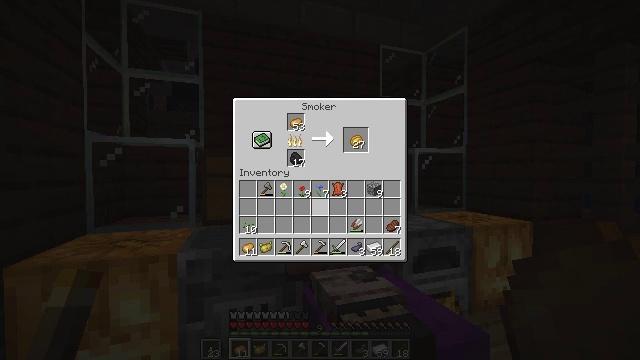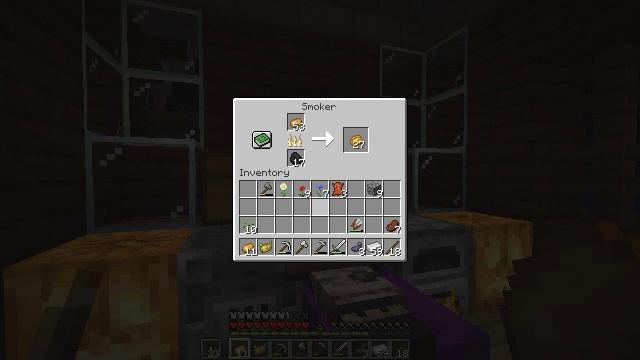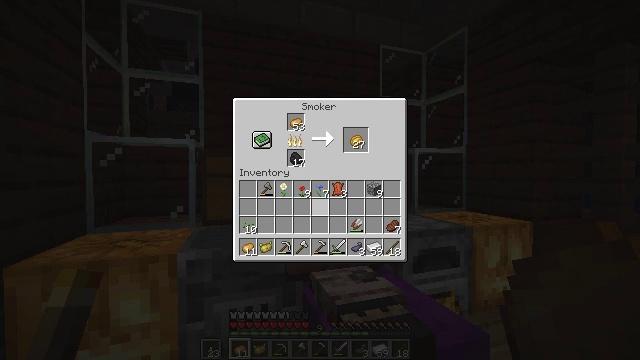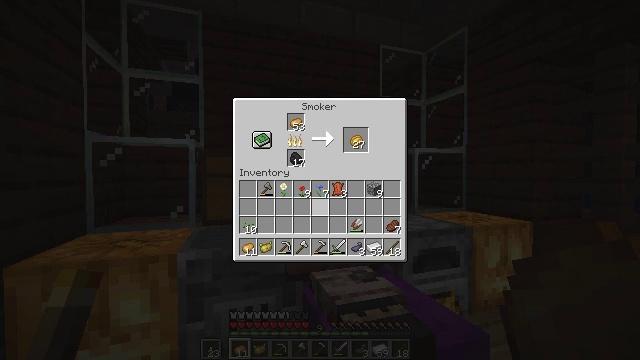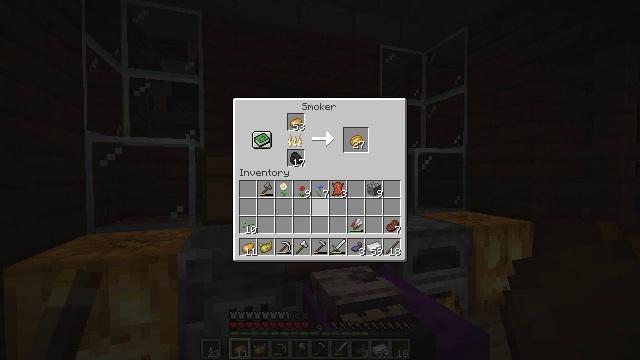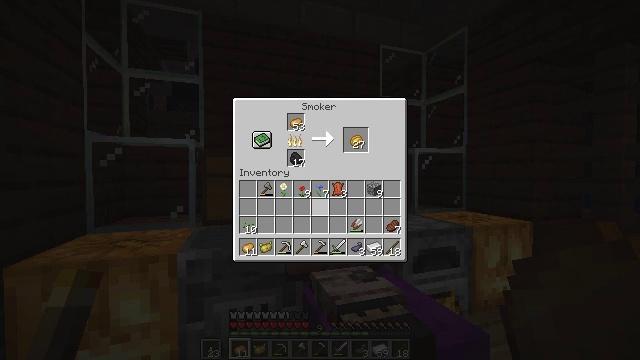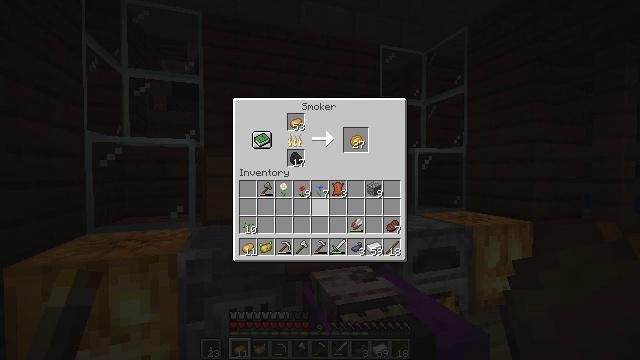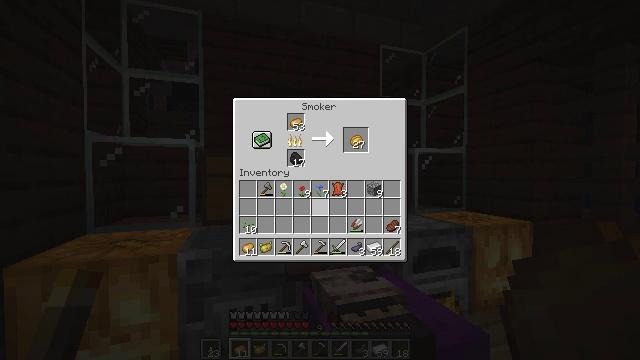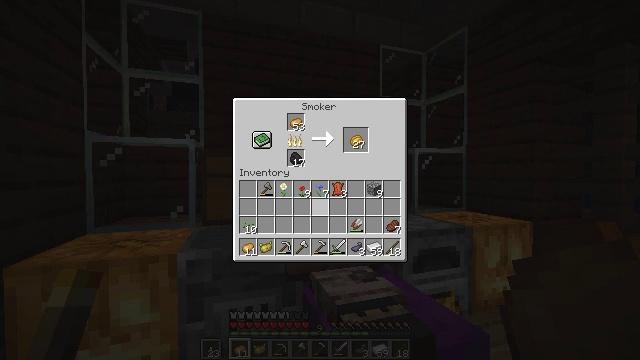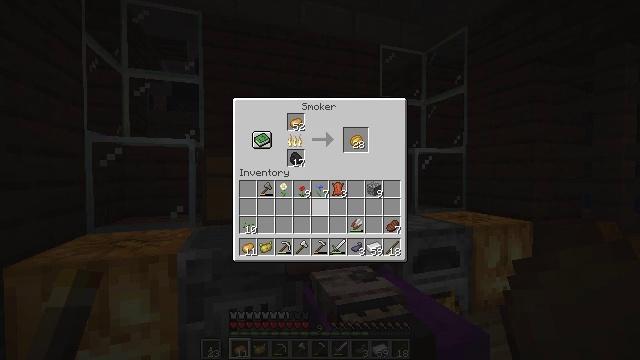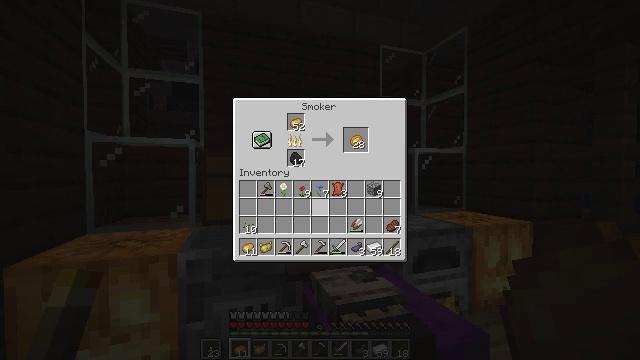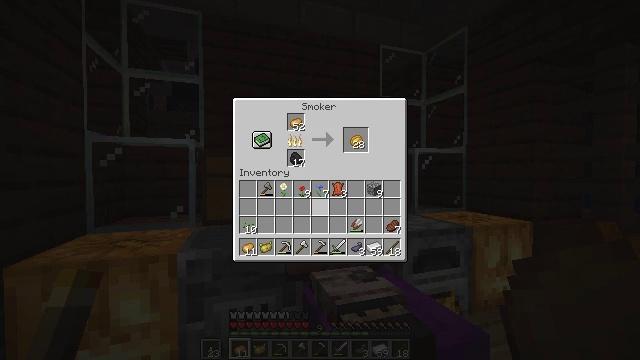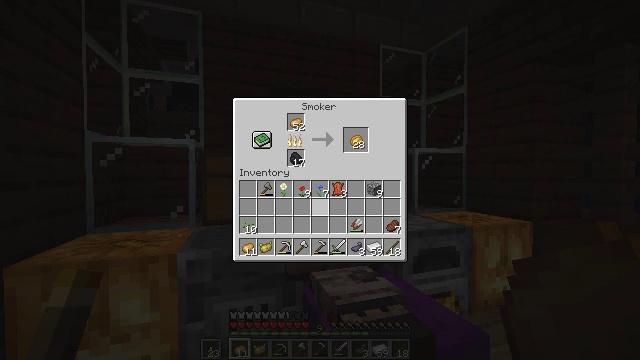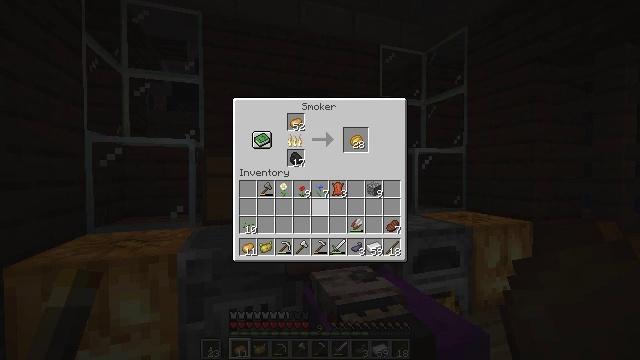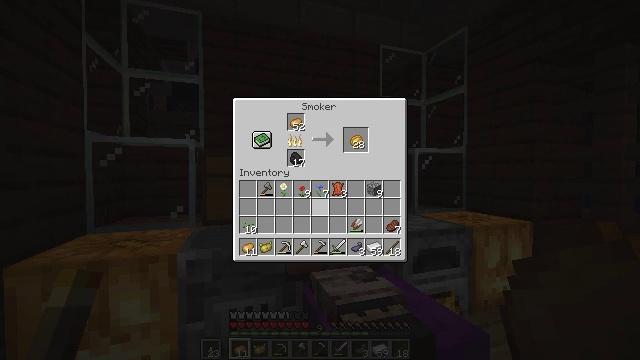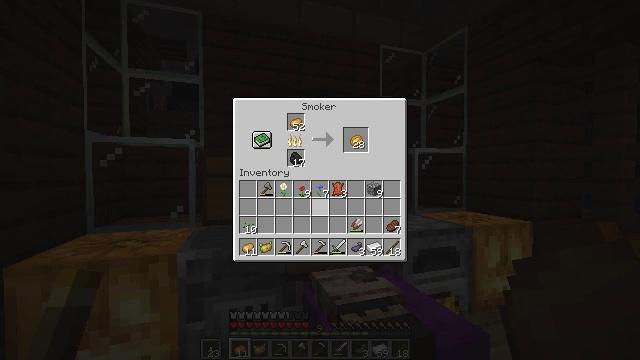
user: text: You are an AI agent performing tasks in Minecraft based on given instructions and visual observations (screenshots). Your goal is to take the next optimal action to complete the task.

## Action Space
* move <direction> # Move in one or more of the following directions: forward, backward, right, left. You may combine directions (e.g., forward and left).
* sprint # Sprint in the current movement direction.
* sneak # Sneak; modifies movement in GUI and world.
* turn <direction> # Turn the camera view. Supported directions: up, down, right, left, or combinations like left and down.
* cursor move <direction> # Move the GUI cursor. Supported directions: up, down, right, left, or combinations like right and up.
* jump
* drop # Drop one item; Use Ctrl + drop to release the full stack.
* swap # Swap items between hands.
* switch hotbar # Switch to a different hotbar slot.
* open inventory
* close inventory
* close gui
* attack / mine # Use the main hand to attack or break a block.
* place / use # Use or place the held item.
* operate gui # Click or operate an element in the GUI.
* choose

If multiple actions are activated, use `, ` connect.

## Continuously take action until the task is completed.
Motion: motion action
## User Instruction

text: Smelt a baked potato.
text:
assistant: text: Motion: no_op
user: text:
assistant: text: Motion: no_op
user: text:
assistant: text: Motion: no_op
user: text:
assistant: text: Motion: no_op
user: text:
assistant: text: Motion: no_op
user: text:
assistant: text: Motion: no_op
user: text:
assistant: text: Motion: no_op
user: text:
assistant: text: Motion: no_op
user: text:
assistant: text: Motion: no_op
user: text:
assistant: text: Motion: no_op
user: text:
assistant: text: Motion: no_op
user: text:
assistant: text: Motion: no_op
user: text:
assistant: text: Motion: no_op
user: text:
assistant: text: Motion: no_op
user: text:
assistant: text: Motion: no_op
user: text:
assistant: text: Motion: no_op
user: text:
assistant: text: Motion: no_op
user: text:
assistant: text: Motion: no_op
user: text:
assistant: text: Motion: no_op
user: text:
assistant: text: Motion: no_op
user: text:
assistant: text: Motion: no_op
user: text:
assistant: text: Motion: no_op
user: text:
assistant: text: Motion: no_op
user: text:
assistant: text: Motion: no_op
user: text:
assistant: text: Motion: no_op
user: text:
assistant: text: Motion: no_op
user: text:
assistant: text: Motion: no_op
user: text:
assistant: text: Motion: no_op
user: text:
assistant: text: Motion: no_op
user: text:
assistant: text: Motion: no_op